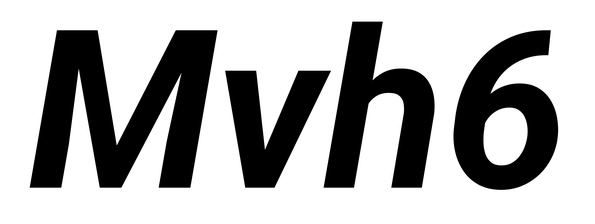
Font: Roboto-Italic_Bold_Italic